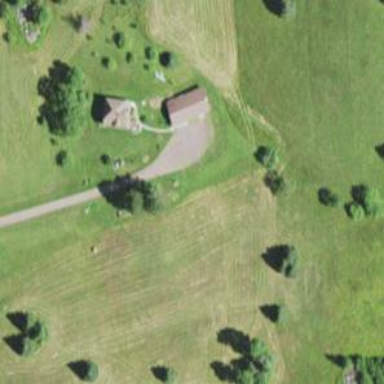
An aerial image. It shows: Driveway.